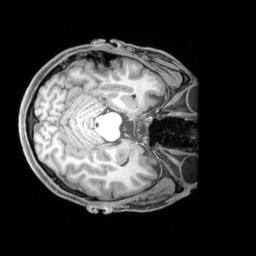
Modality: T1w
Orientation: axial
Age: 24
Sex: male
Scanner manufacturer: siemens
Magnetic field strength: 3 T
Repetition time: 1.97 s
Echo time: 0.00206 s